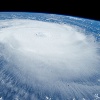
Label: cloud